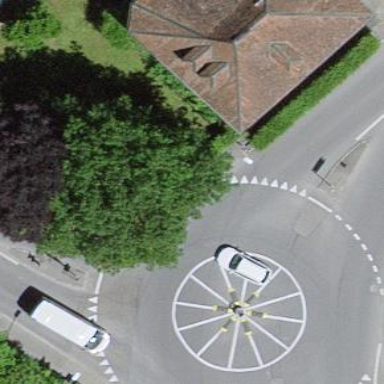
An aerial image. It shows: Roundabout on primary highway.